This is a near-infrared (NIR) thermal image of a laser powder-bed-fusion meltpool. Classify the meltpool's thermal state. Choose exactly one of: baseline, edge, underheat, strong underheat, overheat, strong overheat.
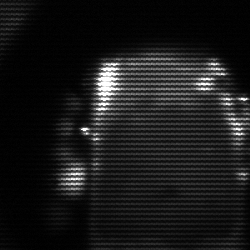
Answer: baseline